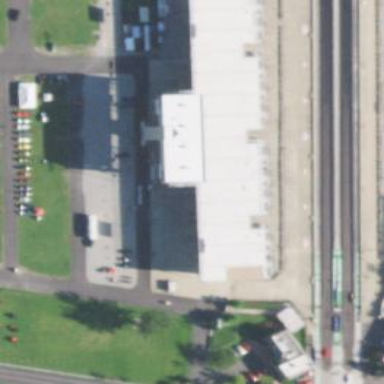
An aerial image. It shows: Grandstand building.